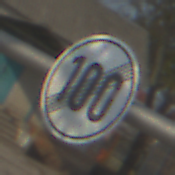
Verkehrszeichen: EndeGeschwindigkeit100
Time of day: MorningAfternoon
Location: Outdoor (Suburban)
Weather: PartlyCloudy
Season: NotSpecified
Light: Natural